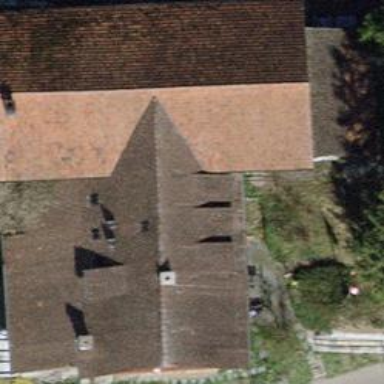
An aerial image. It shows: Building with tile roof.